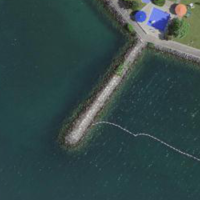
EUNIS habitat code: 14
Species observed at this site:
Erigeron karvinskianus
Anas platyrhynchos
Ficus carica